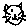
Label: cat